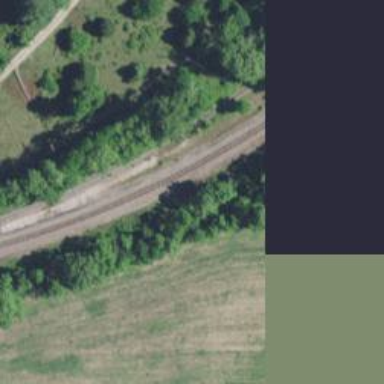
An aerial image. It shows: Railway track.